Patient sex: F
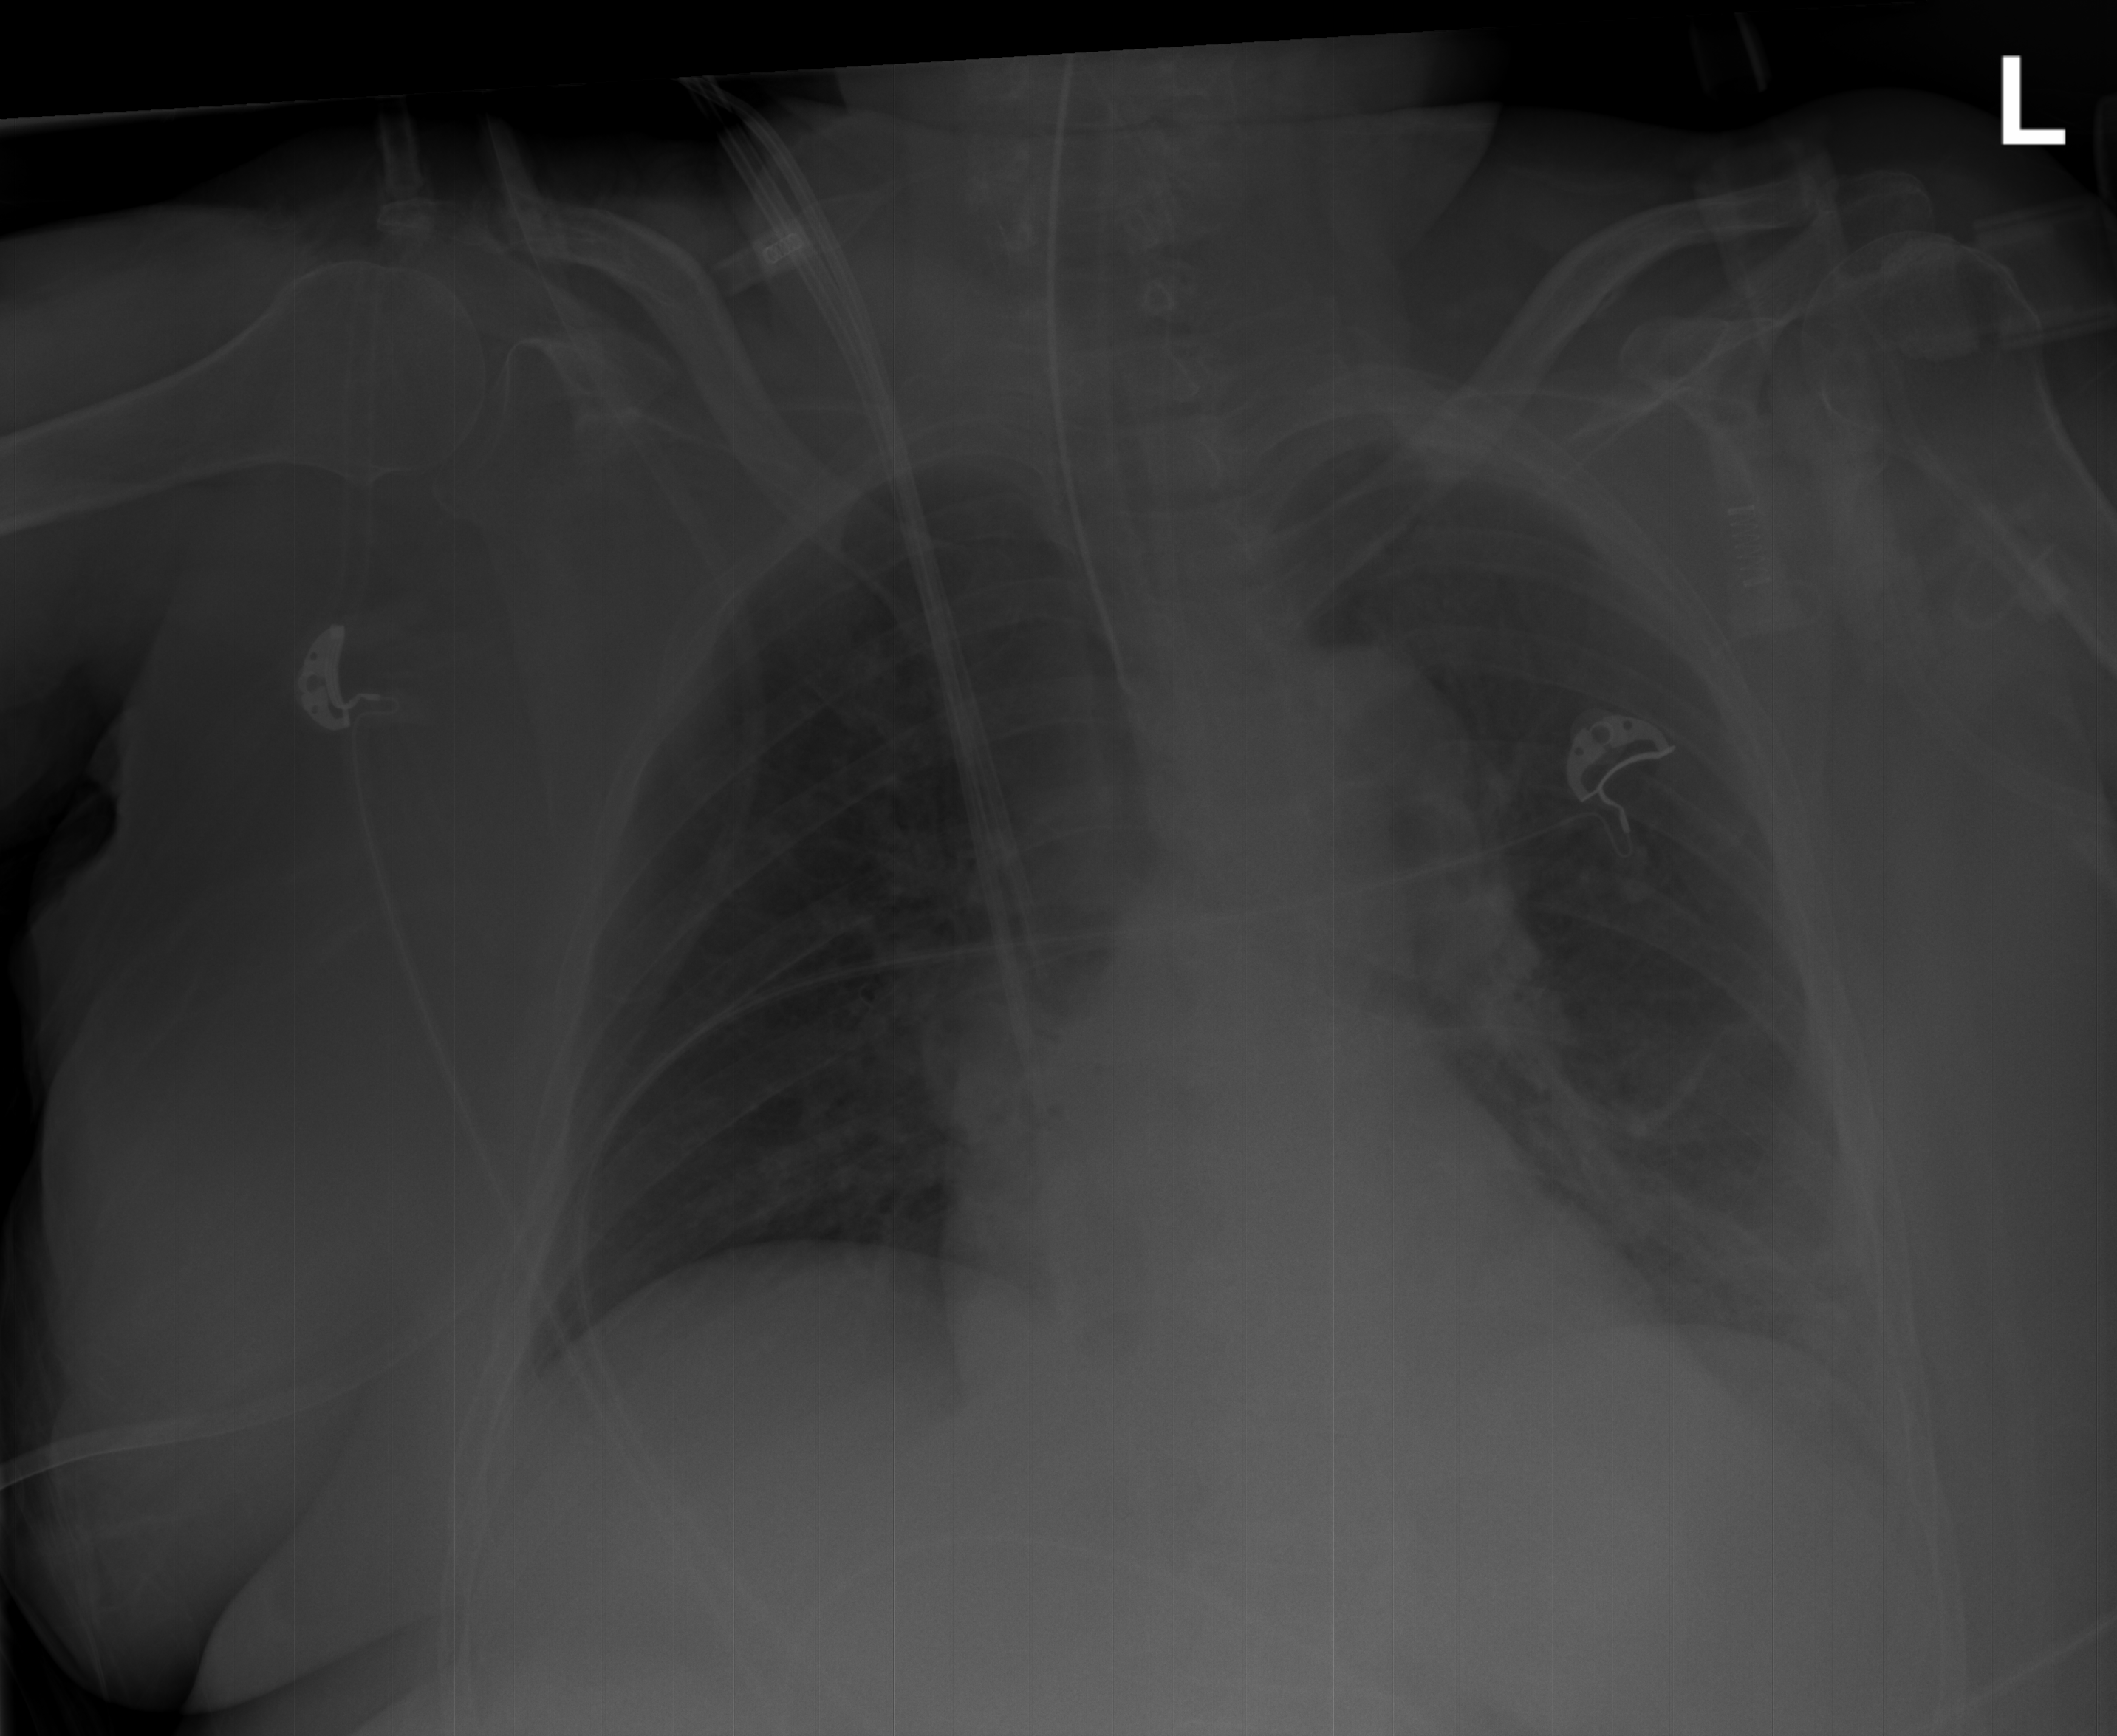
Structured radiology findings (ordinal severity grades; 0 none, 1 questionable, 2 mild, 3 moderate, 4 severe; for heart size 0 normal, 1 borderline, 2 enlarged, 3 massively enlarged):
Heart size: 1
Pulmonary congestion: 0
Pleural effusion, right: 0
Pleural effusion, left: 2
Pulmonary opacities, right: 0
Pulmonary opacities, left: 2
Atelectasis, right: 0
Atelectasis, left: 2